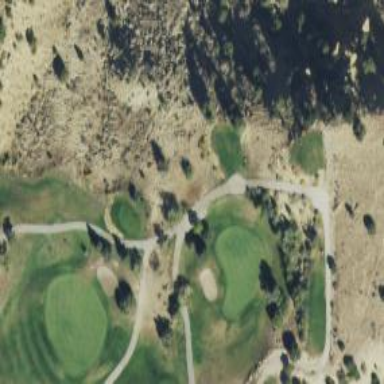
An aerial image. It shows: Golf hole.